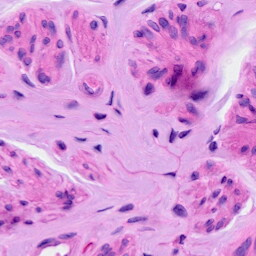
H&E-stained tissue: Ovarian